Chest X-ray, PA view. Patient: 43 years old, sex F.
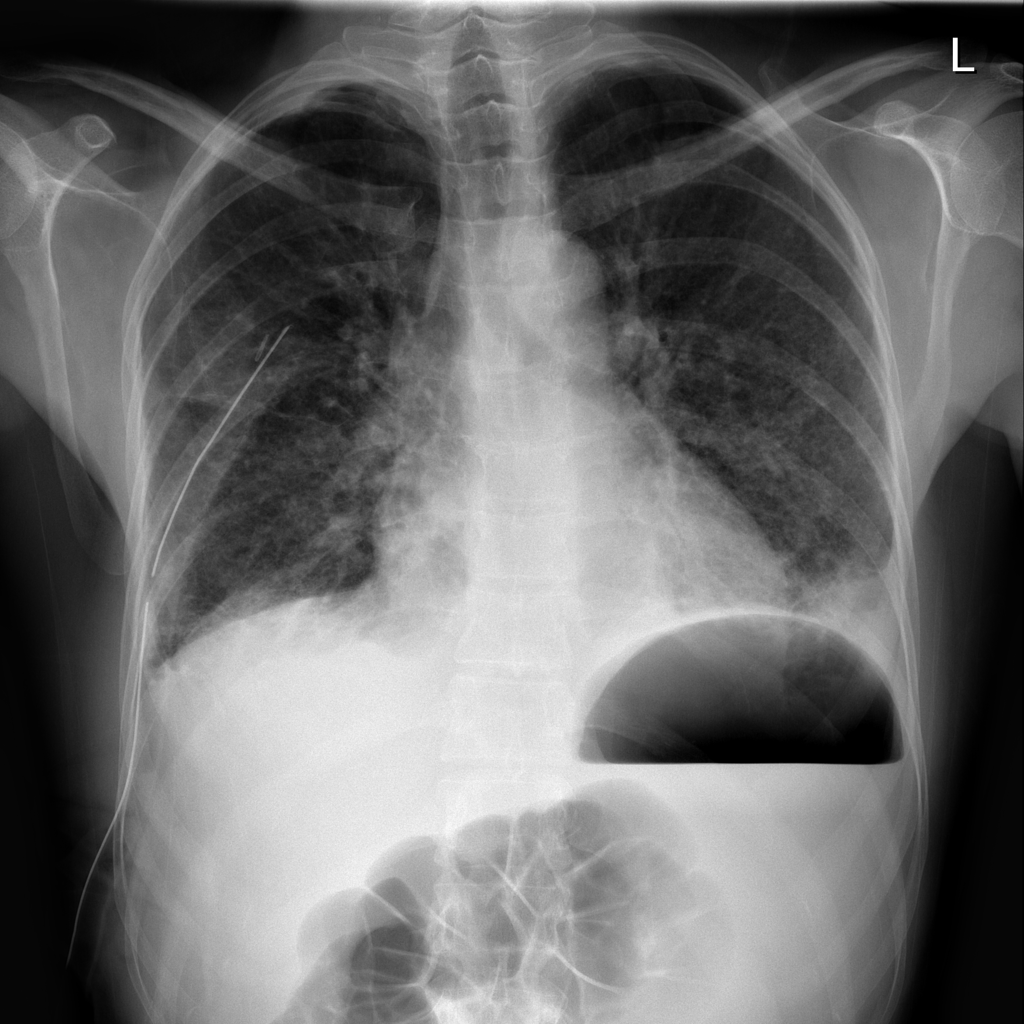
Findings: Effusion, Infiltration, Mass, Pneumothorax